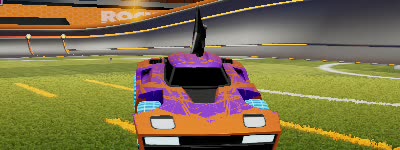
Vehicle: breakout